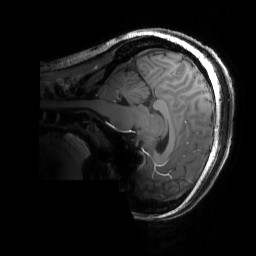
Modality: T1w
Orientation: sagittal
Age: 24
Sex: female
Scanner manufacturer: siemens
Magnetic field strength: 6.98 T
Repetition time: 3 s
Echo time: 0.00388 s